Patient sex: M
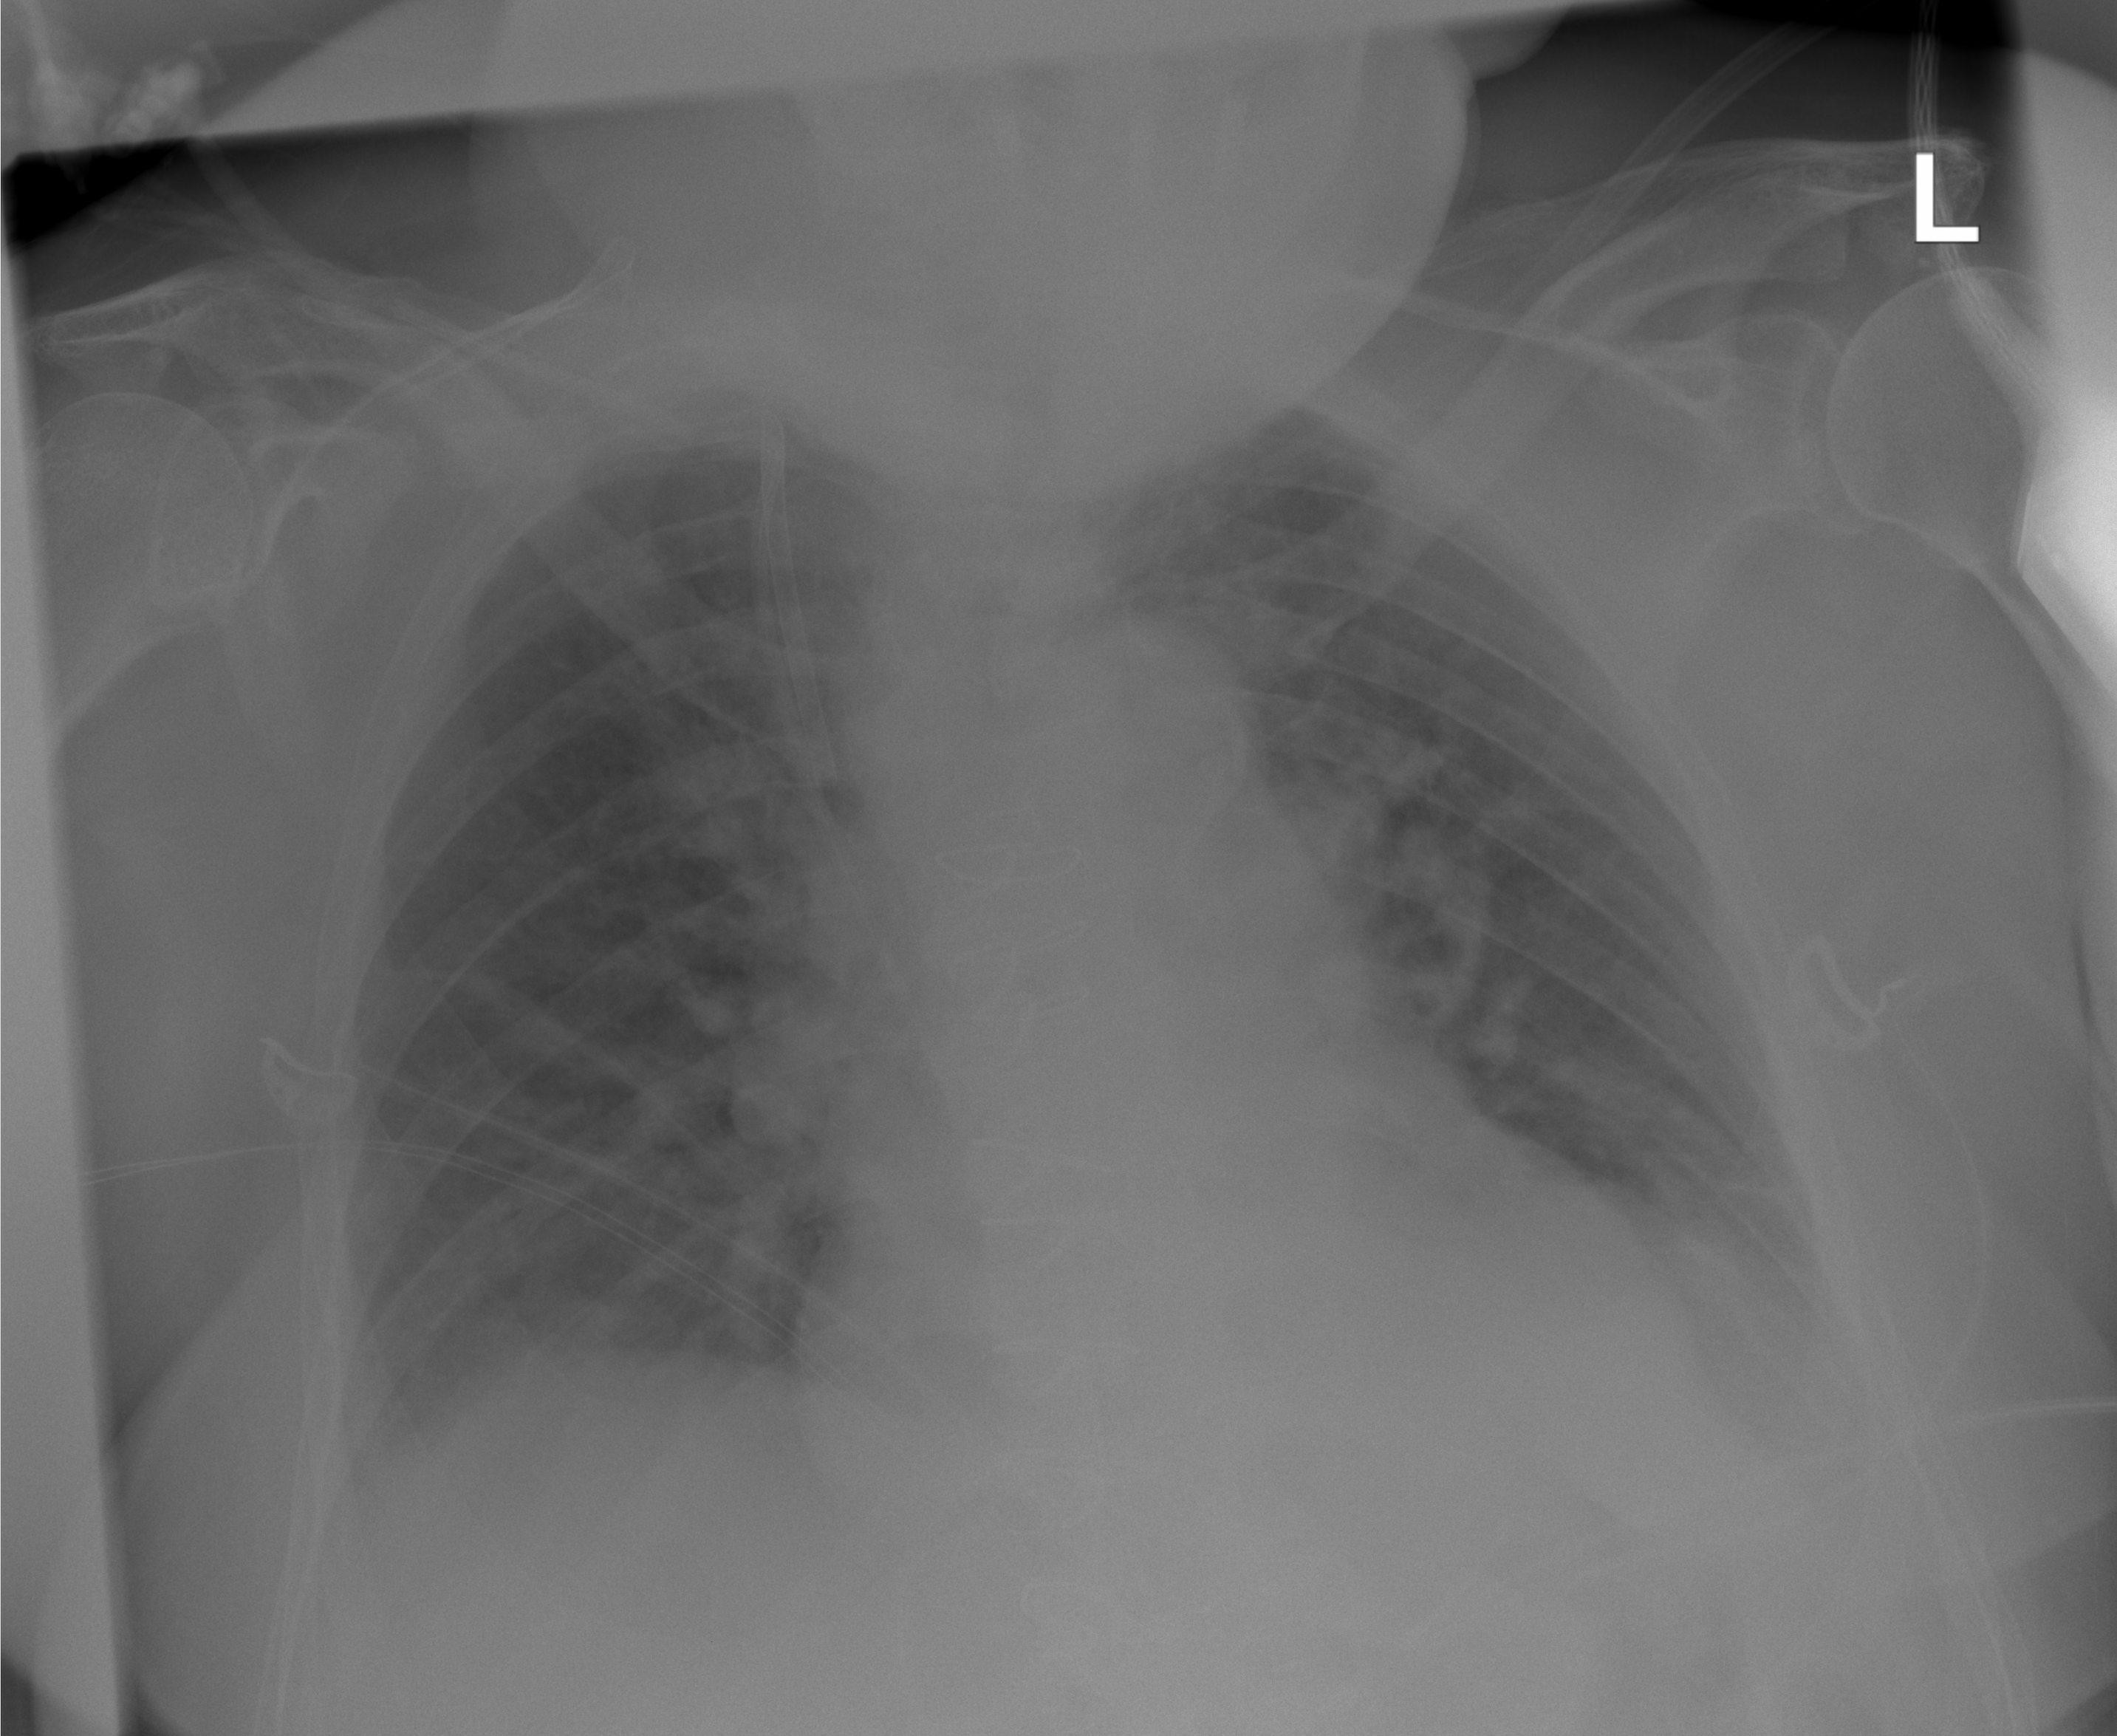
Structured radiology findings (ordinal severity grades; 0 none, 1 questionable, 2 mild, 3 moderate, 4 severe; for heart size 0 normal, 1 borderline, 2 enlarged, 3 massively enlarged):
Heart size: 1
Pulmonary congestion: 2
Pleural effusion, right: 2
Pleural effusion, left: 2
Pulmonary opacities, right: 0
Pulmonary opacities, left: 0
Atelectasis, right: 2
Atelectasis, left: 2